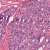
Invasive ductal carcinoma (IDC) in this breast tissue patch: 0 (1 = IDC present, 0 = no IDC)